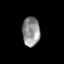
Tissue: skin
Cell type: Endothelial cells
Senescence score: 0.2702
Nuclear area (px): 503
Mean DAPI intensity: 144.119